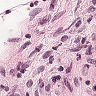
Metastatic tissue present: no